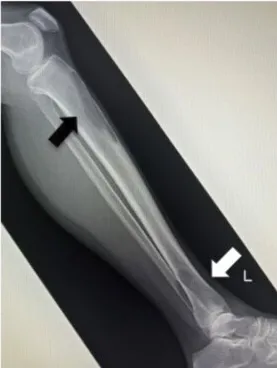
Tibia. Show multiple osteolytic lesions.
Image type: radiology (x_ray)